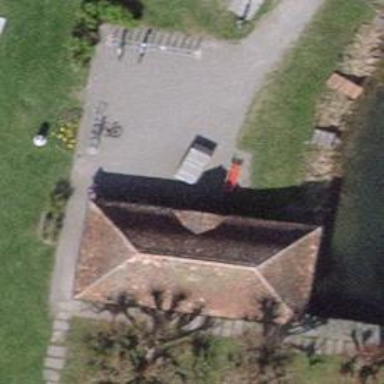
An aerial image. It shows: Red bench.